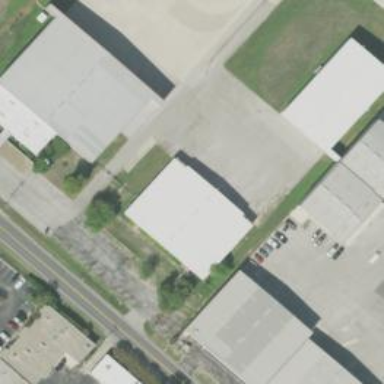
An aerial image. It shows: Hangar at the airport.